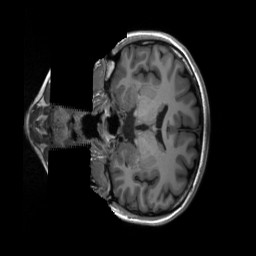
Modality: T1w
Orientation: coronal
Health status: healthy
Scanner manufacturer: siemens
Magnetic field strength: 3 T
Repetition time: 2.3 s
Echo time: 0.00207 s